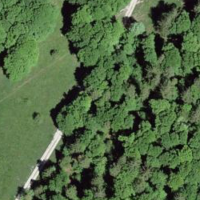
EUNIS habitat code: 24
Species observed at this site:
Oxalis acetosella